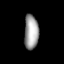
Tissue: lung
Cell type: Fibroblasts
Senescence score: 0.5902
Nuclear area (px): 483
Mean DAPI intensity: 158.702